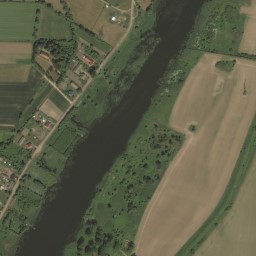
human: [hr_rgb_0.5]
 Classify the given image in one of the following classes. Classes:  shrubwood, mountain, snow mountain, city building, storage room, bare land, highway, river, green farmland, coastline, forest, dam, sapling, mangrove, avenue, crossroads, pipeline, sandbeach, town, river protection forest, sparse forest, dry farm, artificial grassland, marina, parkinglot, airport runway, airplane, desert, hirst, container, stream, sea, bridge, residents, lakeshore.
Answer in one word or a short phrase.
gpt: river